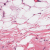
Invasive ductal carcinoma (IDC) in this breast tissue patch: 0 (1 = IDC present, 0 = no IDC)